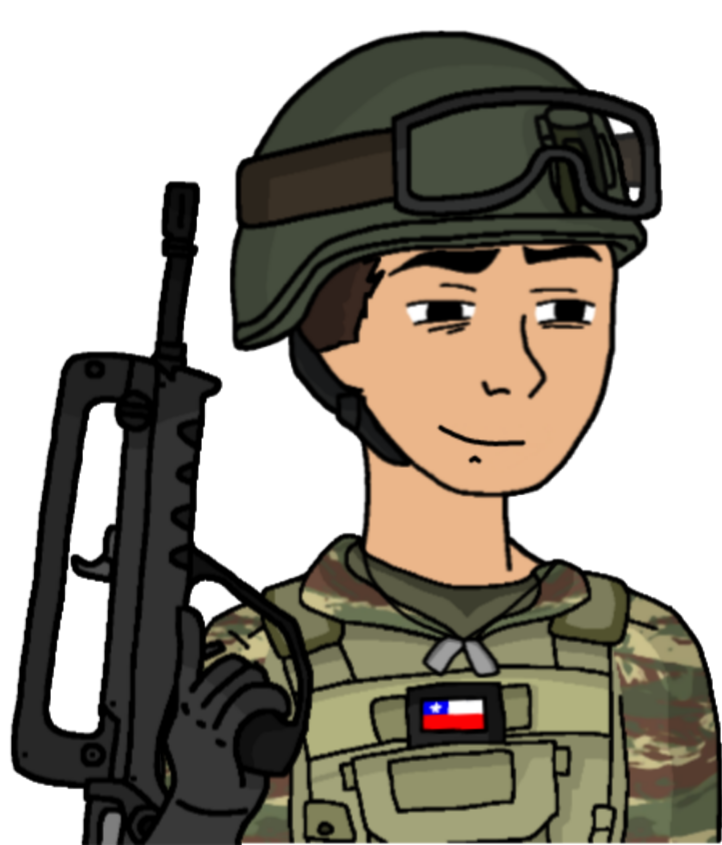
Label: 5_Twinkjak